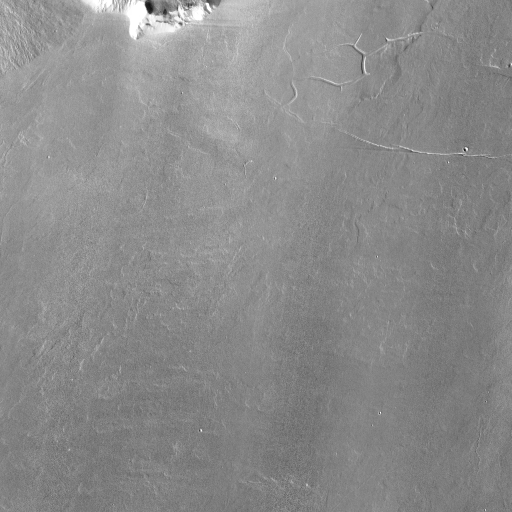
Crater classes present: Background